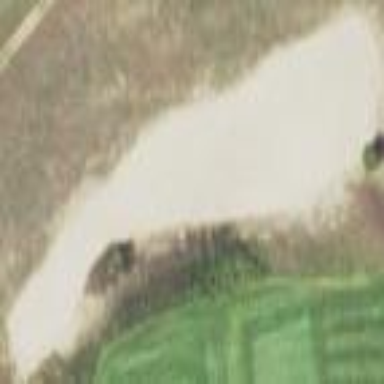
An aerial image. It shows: Golf bunker filled with sandy terrain.